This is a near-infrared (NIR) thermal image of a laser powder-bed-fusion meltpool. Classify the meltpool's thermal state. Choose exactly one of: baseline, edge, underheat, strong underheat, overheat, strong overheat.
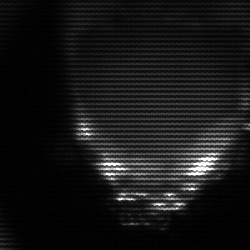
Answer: edge